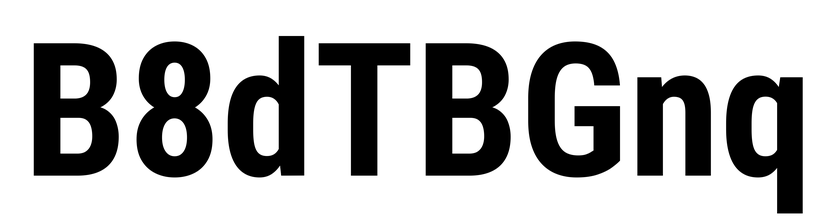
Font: Roboto_Condensed_Bold